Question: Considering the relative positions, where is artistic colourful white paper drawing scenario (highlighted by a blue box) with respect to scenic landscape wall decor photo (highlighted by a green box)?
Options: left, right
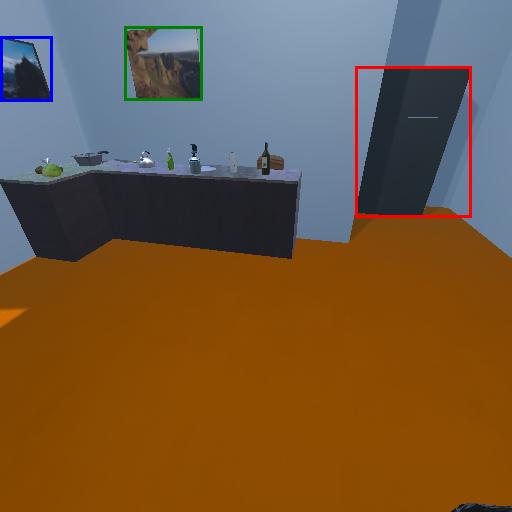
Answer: left